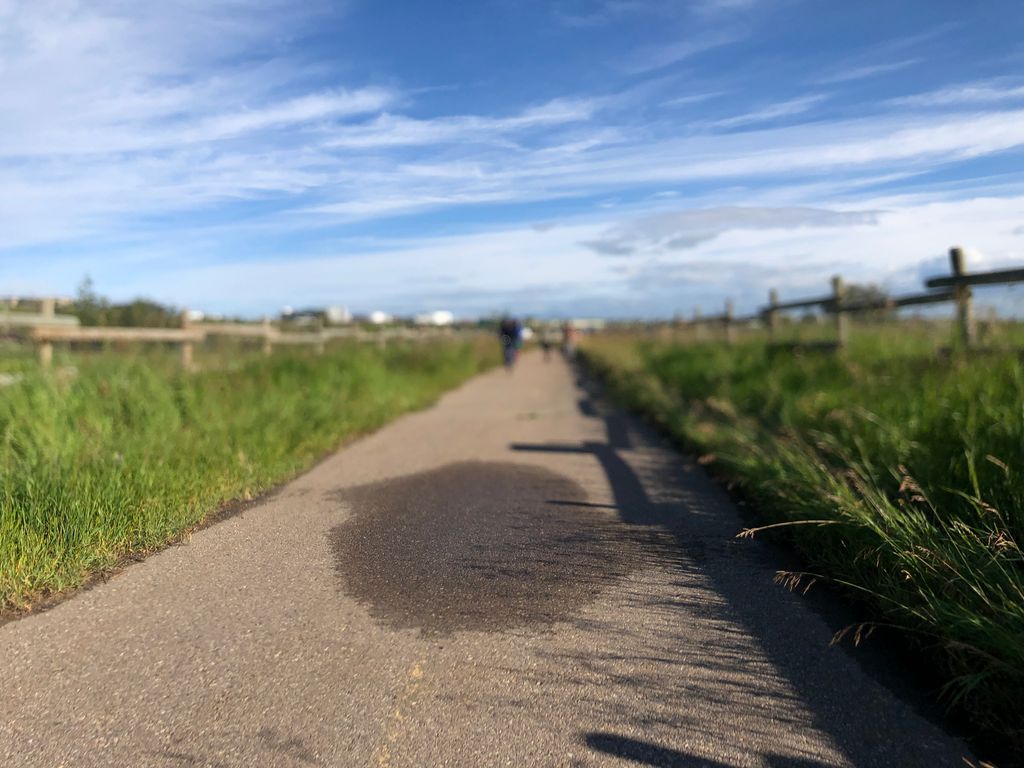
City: calgary